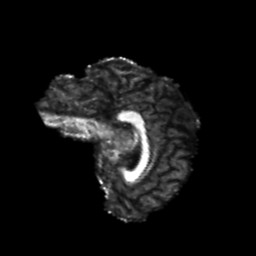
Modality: FA
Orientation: sagittal
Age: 22
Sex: female
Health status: healthy
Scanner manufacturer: philips
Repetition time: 7.393 s
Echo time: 0.08599 s